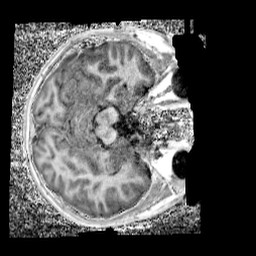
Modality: UNIT1_denoised
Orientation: axial
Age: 12
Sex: male
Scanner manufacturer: siemens
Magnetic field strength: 3 T
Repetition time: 4 s
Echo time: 0.00299 s